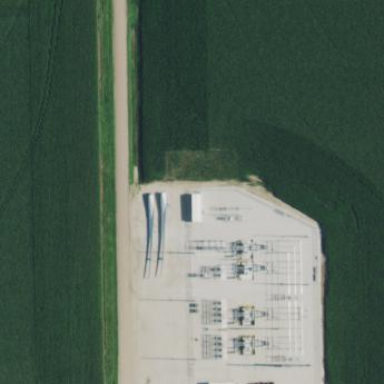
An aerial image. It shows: Power substation dedicated to generation.